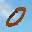
Label: 0